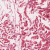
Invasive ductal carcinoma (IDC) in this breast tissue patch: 0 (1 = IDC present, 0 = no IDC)